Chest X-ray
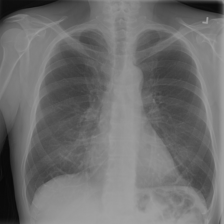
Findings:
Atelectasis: negative
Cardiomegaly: negative
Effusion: negative
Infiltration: positive
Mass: negative
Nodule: negative
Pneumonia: negative
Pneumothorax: negative
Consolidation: negative
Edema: negative
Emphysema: negative
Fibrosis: negative
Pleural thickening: negative
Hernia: negative